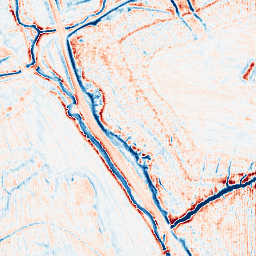
Category: edge_preserving
Decomposition family: anisotropic_diffusion
Decomposition parameters: iterations: 20
kappa: 30
gamma: 0.15
Upsampling method: fft_zeropad
Upsampling parameters: scale: 2
Upsampling scale: 2